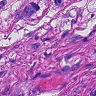
Metastatic tissue present: yes